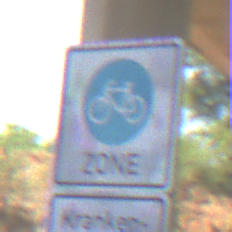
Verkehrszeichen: BeginnFahrradzone
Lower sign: BesondereFahrzeugeUndTransportgueter4
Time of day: Midday
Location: Roofed (Underpass)
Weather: Clear
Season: NotSpecified
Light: Natural